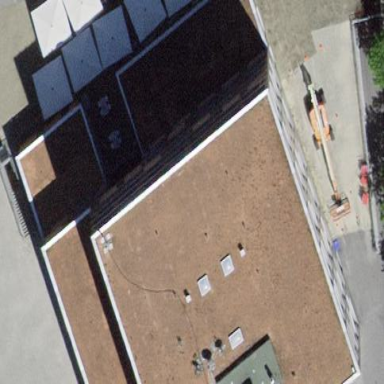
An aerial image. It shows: Building part with flat roof.